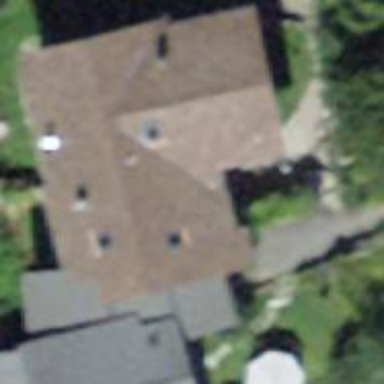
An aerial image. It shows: Simple house.